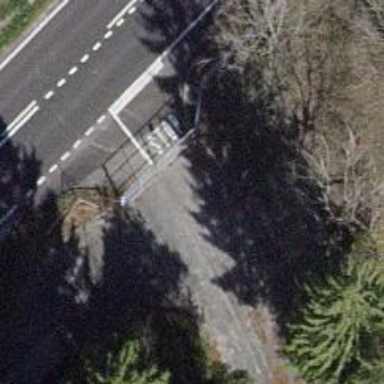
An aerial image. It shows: Gate.